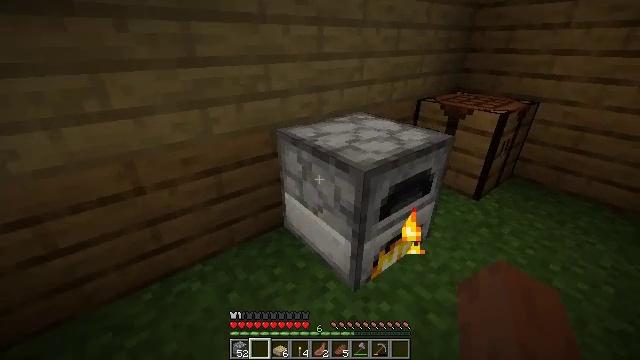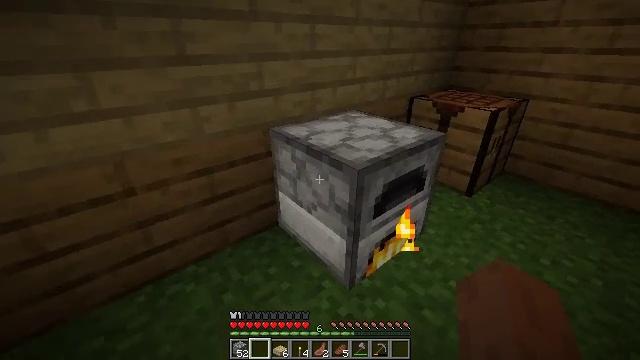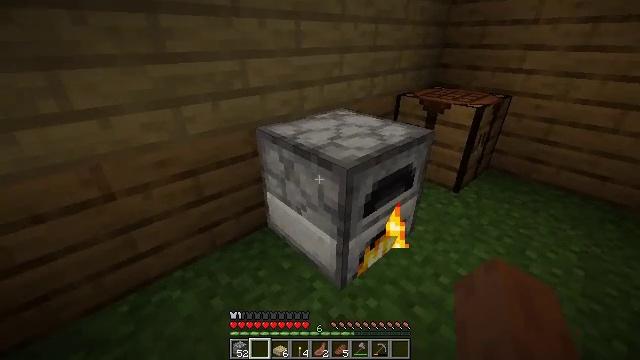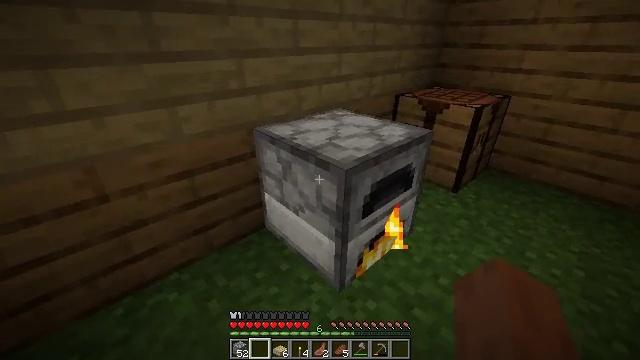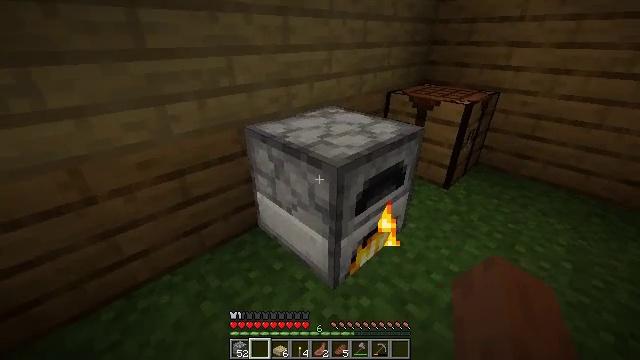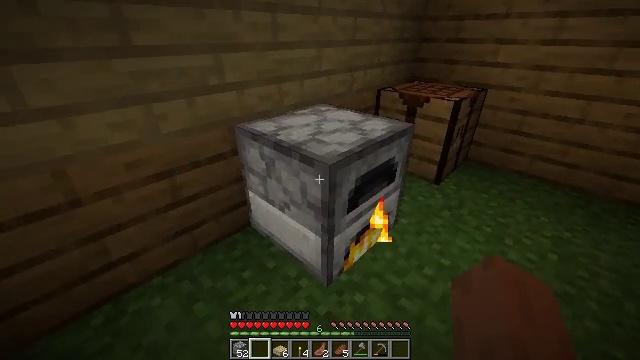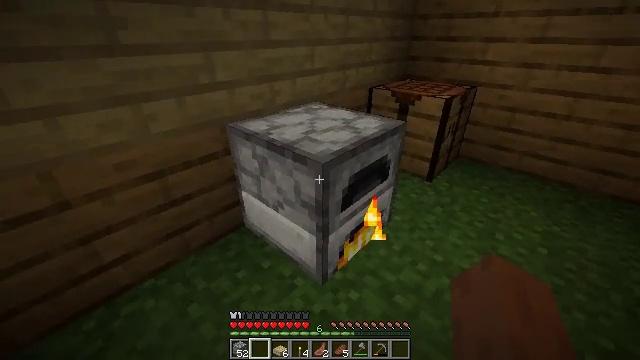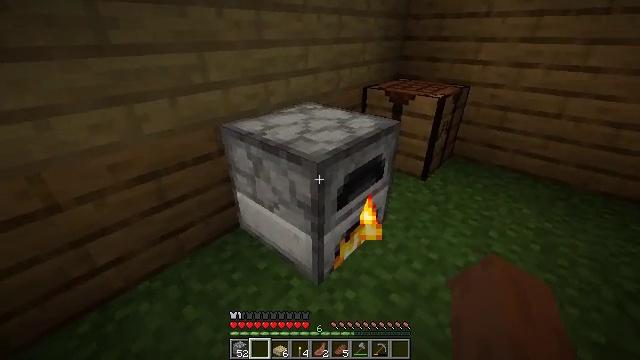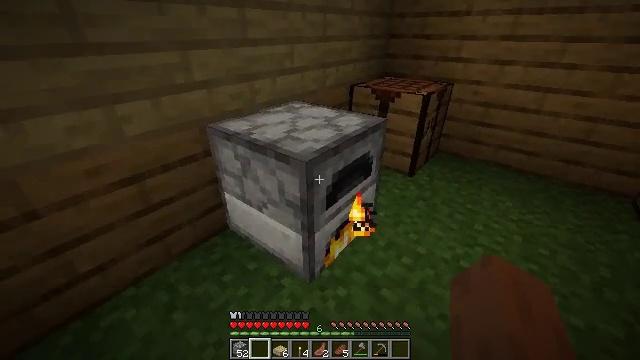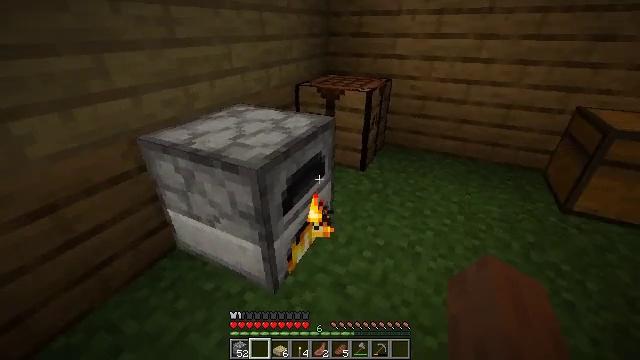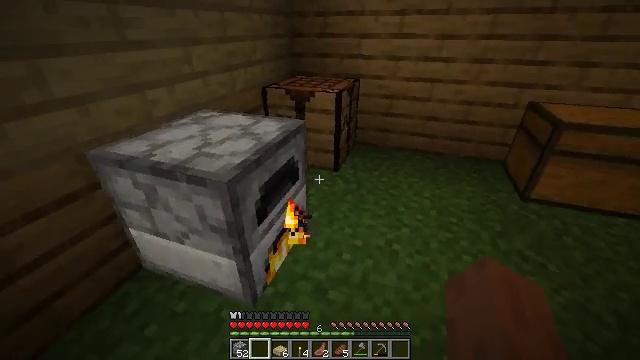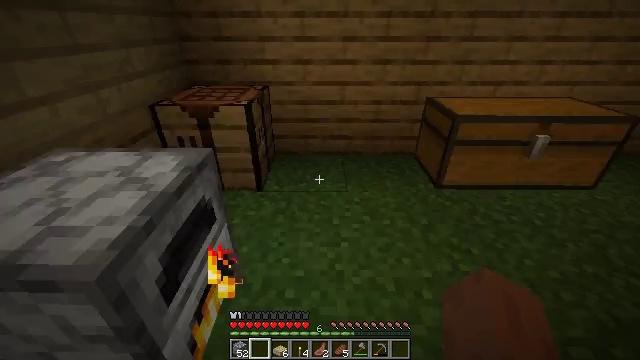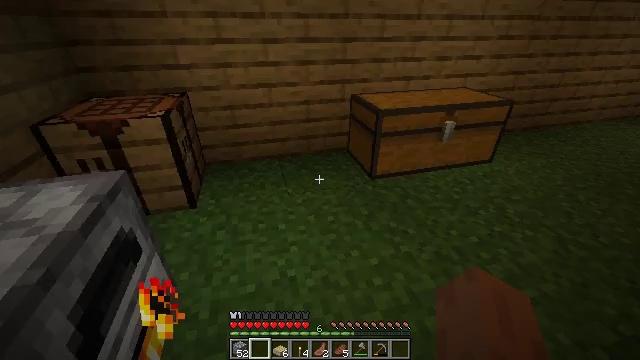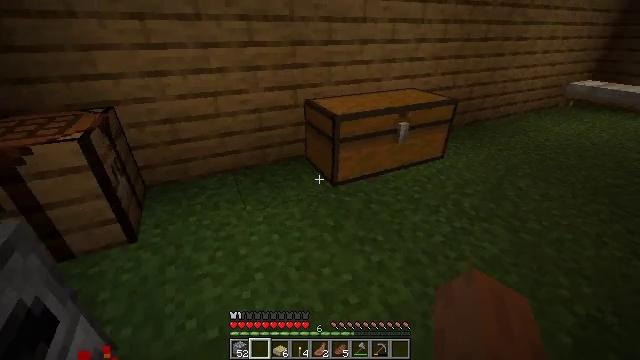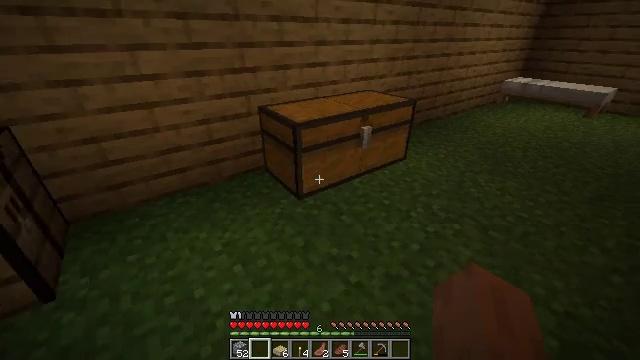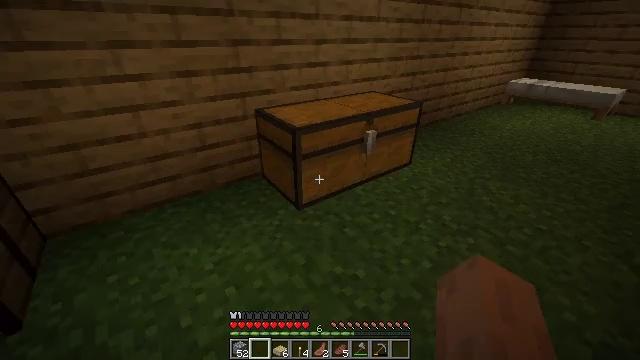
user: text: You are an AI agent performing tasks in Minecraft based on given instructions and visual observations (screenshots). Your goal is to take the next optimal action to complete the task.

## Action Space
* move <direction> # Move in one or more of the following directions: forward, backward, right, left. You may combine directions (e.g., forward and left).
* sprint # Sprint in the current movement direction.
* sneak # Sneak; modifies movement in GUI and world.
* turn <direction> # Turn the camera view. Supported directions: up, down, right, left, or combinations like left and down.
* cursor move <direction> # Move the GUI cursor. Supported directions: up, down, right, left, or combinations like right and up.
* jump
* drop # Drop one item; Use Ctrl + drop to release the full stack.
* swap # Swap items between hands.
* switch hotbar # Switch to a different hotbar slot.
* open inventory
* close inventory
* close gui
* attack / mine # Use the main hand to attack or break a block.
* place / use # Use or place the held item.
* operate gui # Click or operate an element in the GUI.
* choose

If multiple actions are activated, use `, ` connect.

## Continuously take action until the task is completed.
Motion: motion action
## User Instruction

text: Attack the oak planks to recycle it.
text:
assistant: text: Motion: turn right
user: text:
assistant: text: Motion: turn right
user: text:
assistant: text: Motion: no_op
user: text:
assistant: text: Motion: turn right
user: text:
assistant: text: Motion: turn right
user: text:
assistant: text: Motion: turn right
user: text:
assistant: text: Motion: turn right
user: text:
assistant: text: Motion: turn right
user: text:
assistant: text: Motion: move forward, turn right
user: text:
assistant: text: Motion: move forward, turn right
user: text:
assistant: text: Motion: move forward, turn right
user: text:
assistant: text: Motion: move forward, turn right
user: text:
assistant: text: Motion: move forward, turn right
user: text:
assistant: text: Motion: move forward, turn right
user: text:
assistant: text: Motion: move forward
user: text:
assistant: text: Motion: no_op
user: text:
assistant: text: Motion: no_op
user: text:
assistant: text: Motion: turn right
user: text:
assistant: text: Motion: turn right and up
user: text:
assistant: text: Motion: no_op
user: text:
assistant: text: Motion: no_op
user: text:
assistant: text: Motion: no_op
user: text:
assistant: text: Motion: no_op
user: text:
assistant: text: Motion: no_op
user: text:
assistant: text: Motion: no_op
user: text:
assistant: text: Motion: turn right
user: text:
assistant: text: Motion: turn left
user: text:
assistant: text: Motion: turn left
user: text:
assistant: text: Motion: no_op
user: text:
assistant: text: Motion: no_op